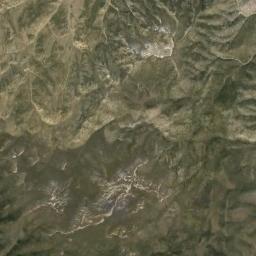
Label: mountain